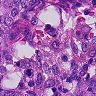
Metastatic tissue present: yes